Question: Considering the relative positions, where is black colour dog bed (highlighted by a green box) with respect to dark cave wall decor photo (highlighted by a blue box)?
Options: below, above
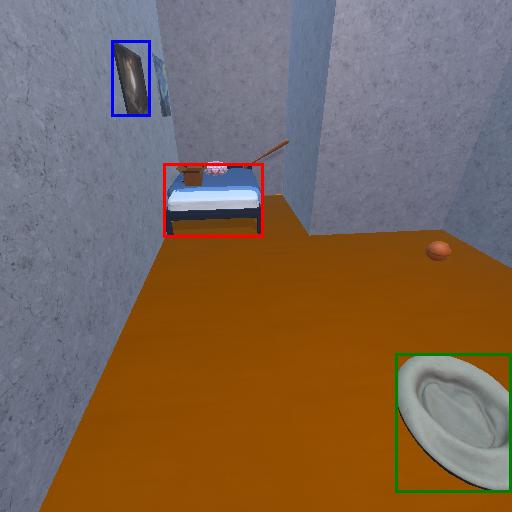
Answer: below